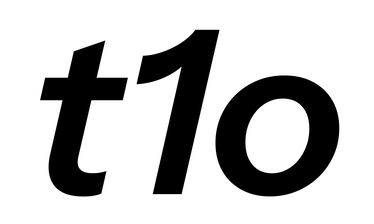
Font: InstrumentSans-Italic_SemiBold_Italic